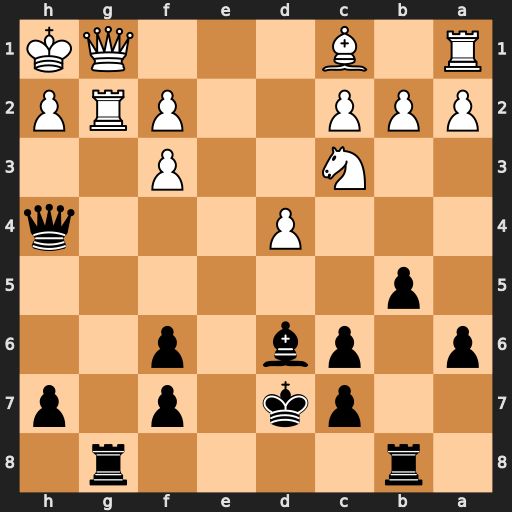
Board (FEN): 1r4r1/2pk1p1p/p1pb1p2/1p6/3P3q/2N2P2/PPP2PRP/R1B3QK
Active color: b
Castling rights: -
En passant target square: -
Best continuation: Rxg2 Qxg2 Rg8